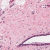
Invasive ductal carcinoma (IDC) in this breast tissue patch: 0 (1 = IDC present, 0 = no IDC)